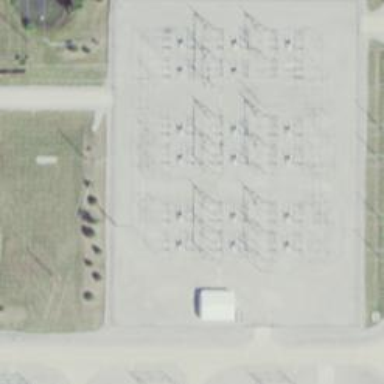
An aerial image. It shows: Switch for power supply.